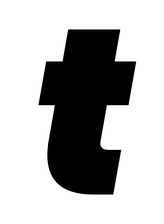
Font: Poppins-BlackItalic